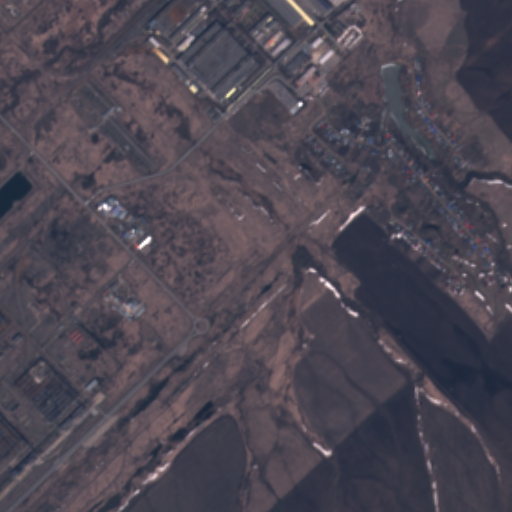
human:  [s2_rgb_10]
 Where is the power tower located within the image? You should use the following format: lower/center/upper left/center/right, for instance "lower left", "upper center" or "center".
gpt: There is no power tower in the image.